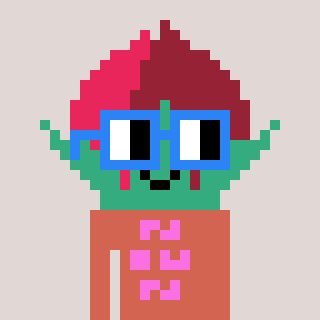
a pixel art character with square blue glasses, a rosebud-shaped head and a peachy-colored body on a warm background